Field crop: maize
Growth stage: 2
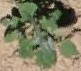
Species: chenopodium